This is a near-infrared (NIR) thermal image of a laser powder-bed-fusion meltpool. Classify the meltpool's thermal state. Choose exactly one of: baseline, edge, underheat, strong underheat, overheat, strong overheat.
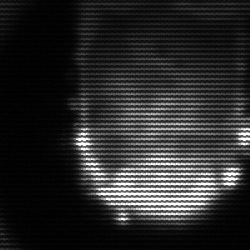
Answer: baseline